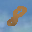
Label: 8